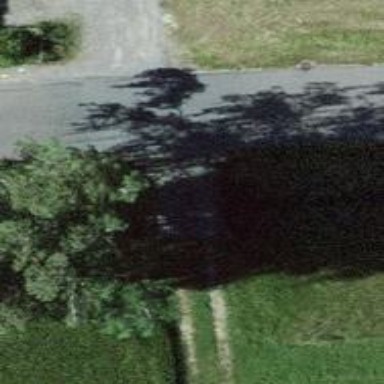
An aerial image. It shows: Track road with grade4 tracktype.